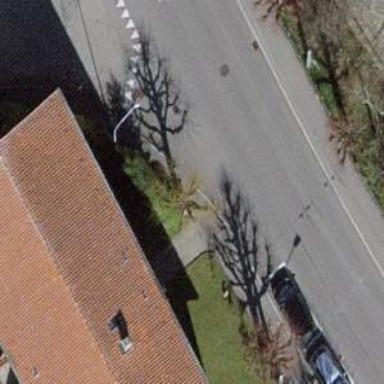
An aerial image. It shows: Sidewalk along the footway.